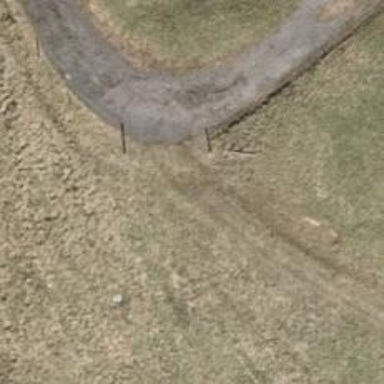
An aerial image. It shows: Track road with grade3 tracktype.